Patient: sex M, age 51
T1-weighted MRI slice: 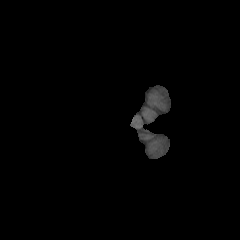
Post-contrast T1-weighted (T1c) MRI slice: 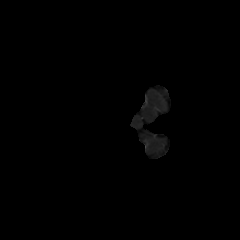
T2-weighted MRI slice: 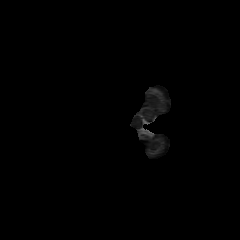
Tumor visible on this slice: no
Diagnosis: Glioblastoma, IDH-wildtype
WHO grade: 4